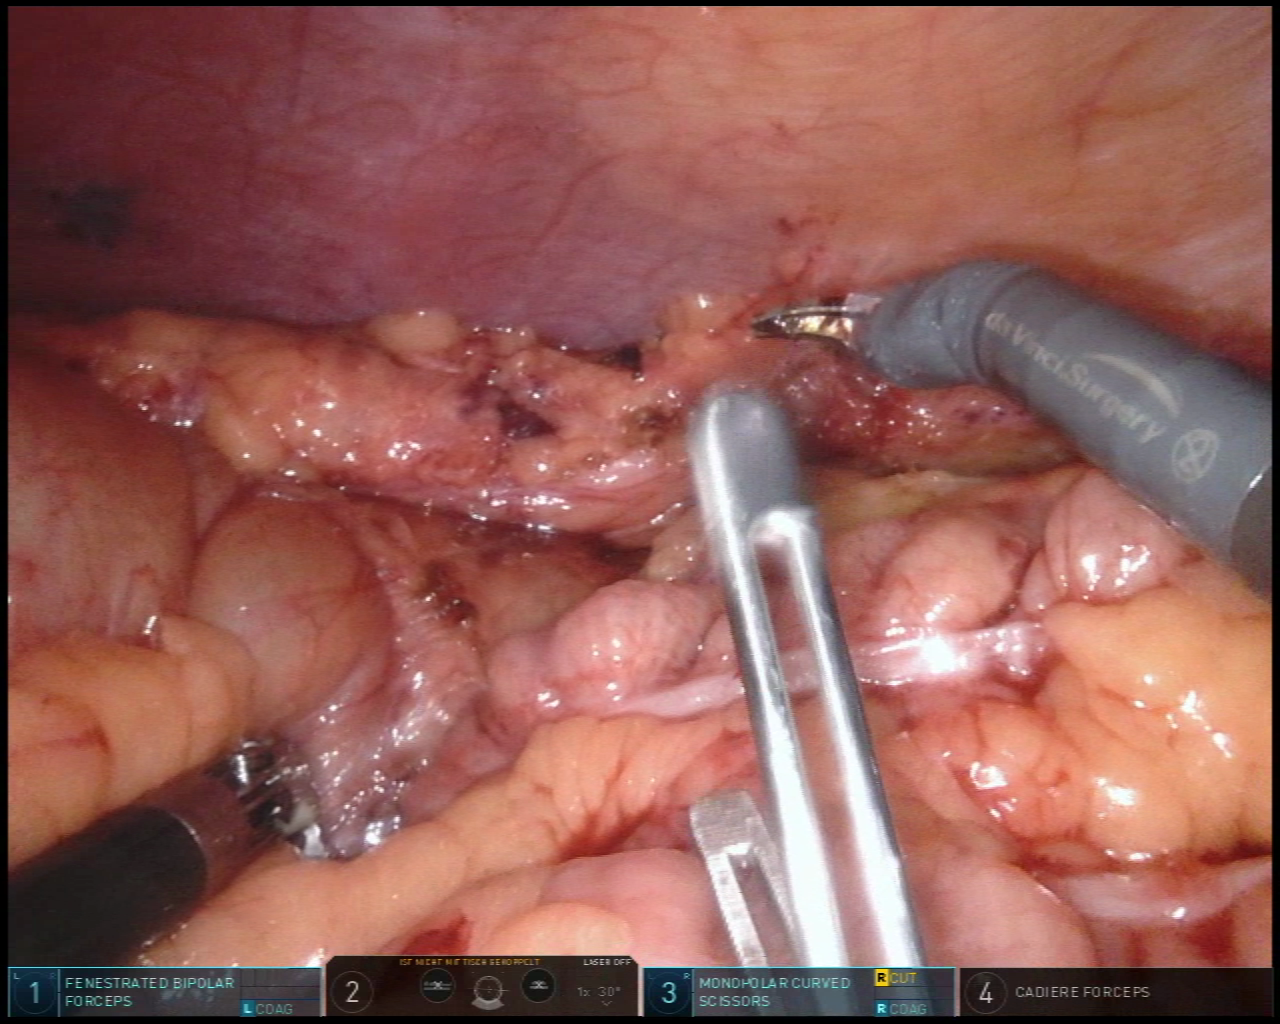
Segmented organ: abdominal_wall
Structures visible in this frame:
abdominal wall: yes
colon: yes
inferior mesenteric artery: no
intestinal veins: no
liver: no
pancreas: no
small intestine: yes
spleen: no
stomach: no
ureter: no
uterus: no
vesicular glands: no